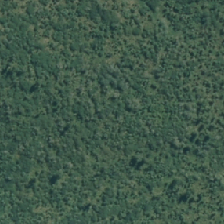
Land cover: deciduous_hardwood